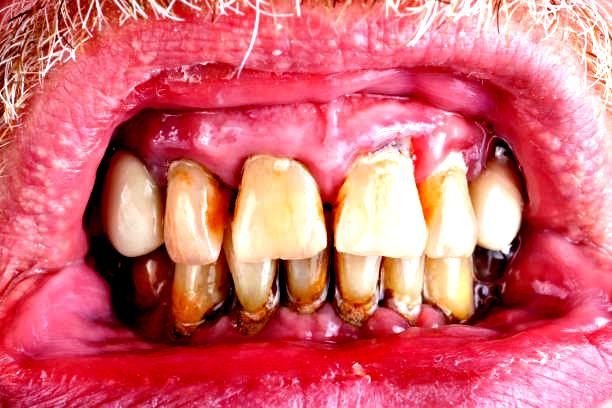
Condition: Calculus